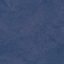
Land use / land cover class: Forest